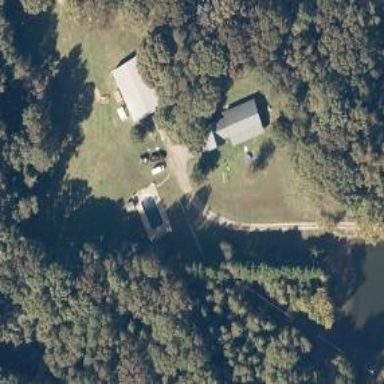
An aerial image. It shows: Driveway leading to service road.